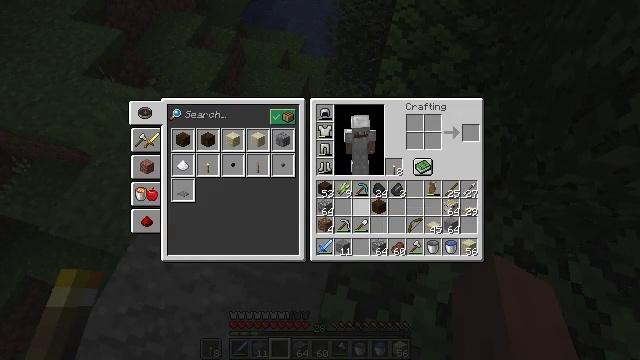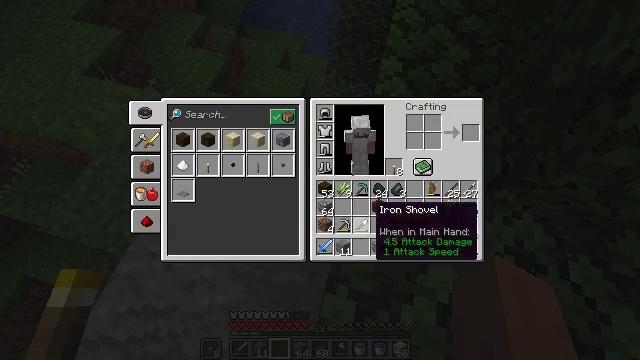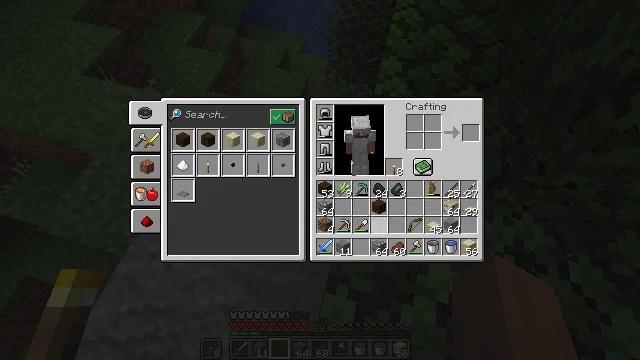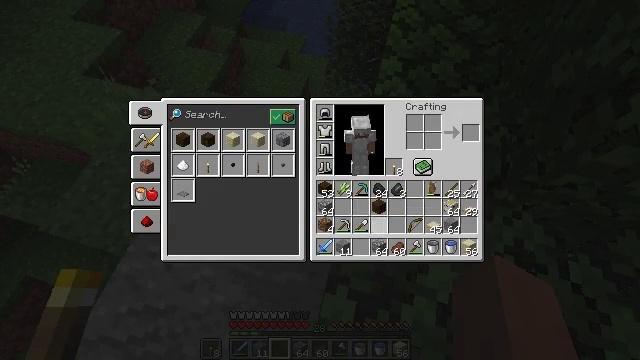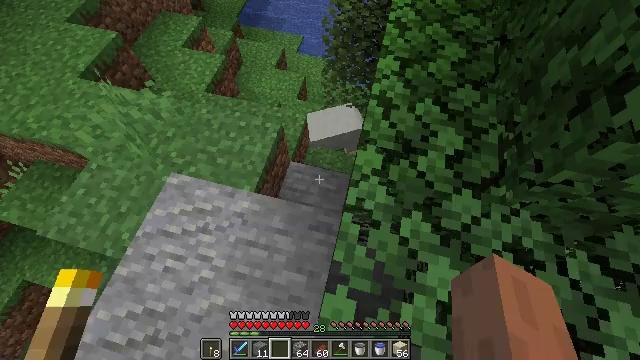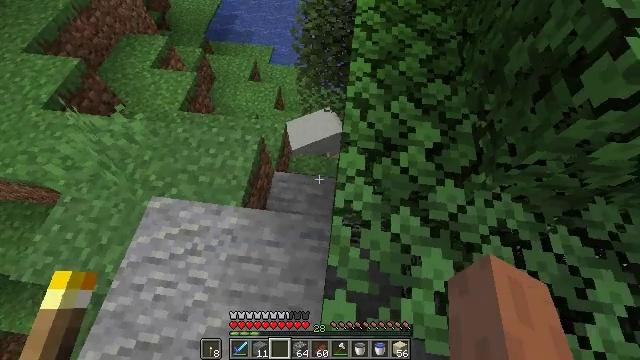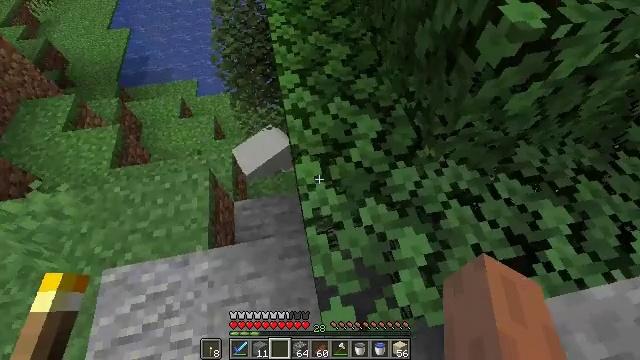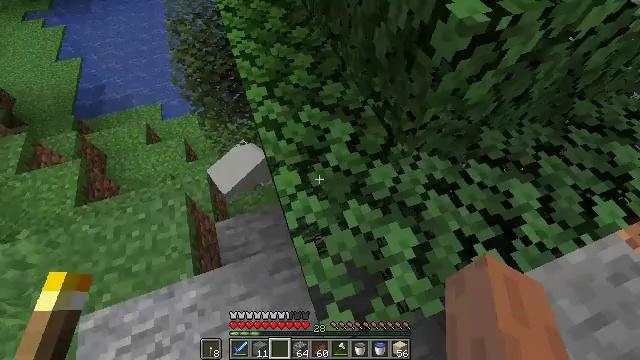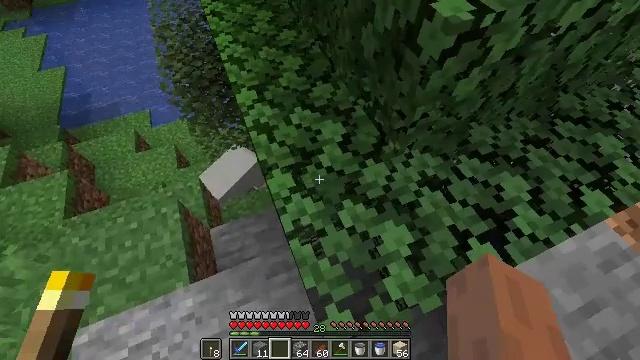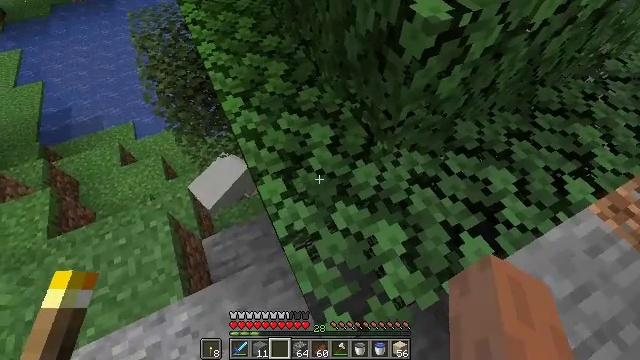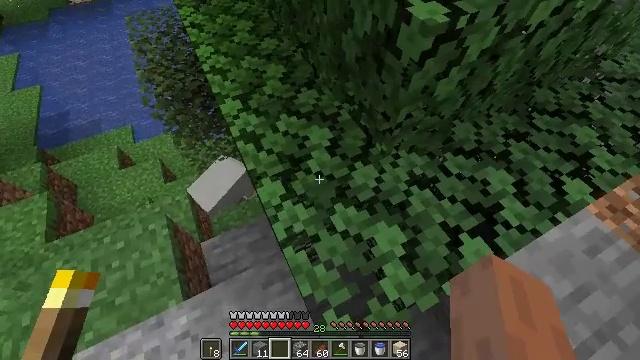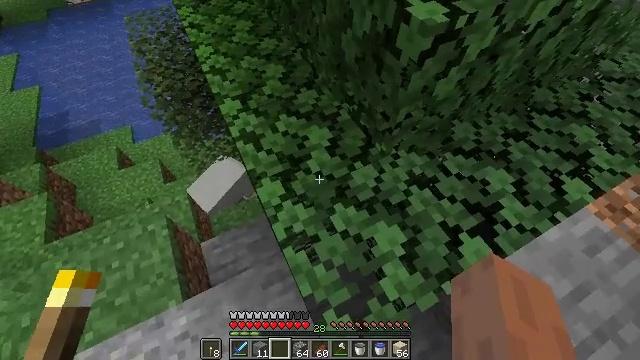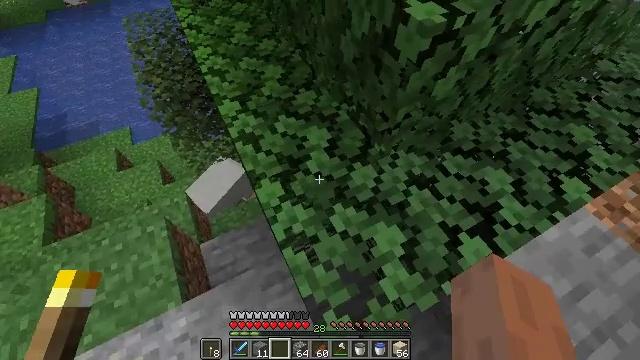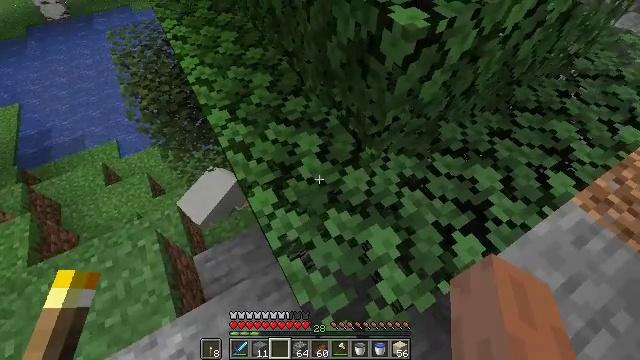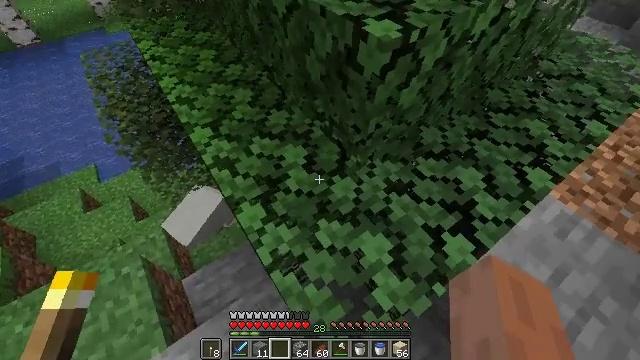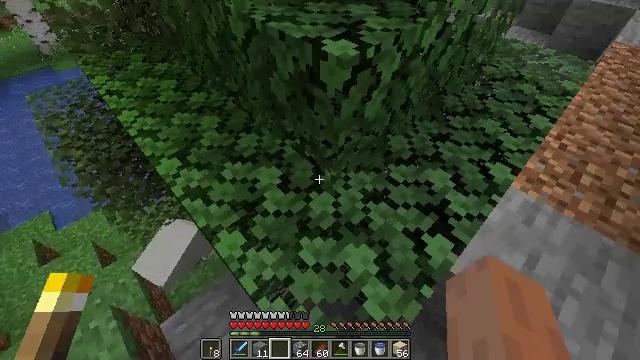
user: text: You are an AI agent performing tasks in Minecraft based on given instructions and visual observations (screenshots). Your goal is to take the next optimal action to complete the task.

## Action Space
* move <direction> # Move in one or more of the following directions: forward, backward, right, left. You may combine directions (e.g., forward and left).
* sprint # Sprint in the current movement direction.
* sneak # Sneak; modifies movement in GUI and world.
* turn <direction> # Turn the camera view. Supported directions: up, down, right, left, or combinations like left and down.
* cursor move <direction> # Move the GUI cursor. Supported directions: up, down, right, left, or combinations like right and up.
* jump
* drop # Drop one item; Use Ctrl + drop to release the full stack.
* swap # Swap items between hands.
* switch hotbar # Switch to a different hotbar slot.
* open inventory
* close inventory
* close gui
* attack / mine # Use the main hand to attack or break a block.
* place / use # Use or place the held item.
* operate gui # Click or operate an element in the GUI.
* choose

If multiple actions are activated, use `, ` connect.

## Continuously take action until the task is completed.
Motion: motion action
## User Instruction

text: Break the sugar cane.
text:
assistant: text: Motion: no_op
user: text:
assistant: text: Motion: no_op
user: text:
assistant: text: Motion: no_op
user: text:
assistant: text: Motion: no_op
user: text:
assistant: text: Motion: turn right and up
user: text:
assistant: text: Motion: turn right and up
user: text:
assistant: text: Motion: turn right and up
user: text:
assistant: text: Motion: turn right
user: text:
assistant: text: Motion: turn right
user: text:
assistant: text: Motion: no_op
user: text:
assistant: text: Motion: no_op
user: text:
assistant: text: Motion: no_op
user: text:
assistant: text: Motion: turn right and up
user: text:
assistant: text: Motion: turn right and up
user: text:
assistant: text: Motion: turn right and up
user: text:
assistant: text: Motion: turn right and up
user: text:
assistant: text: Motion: turn right and up
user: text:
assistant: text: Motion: turn right and up
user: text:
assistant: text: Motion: turn right and up
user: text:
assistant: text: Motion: turn right and up
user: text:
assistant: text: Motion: turn right
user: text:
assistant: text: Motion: no_op
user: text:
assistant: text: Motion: no_op
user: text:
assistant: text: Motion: no_op
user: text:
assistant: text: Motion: no_op
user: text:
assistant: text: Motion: sneak
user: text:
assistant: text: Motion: sneak
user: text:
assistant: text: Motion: sneak
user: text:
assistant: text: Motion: sneak
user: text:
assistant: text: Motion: sneak, close inventory